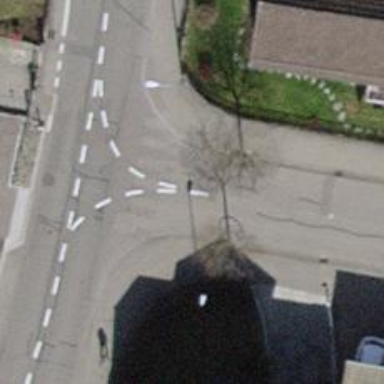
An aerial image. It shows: Uncontrolled crossing on the road.